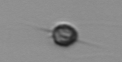
Label: Acanthoica_quattrospina